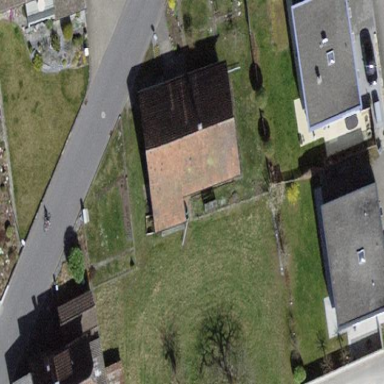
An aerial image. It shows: Building with tile roof.